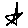
Label: star